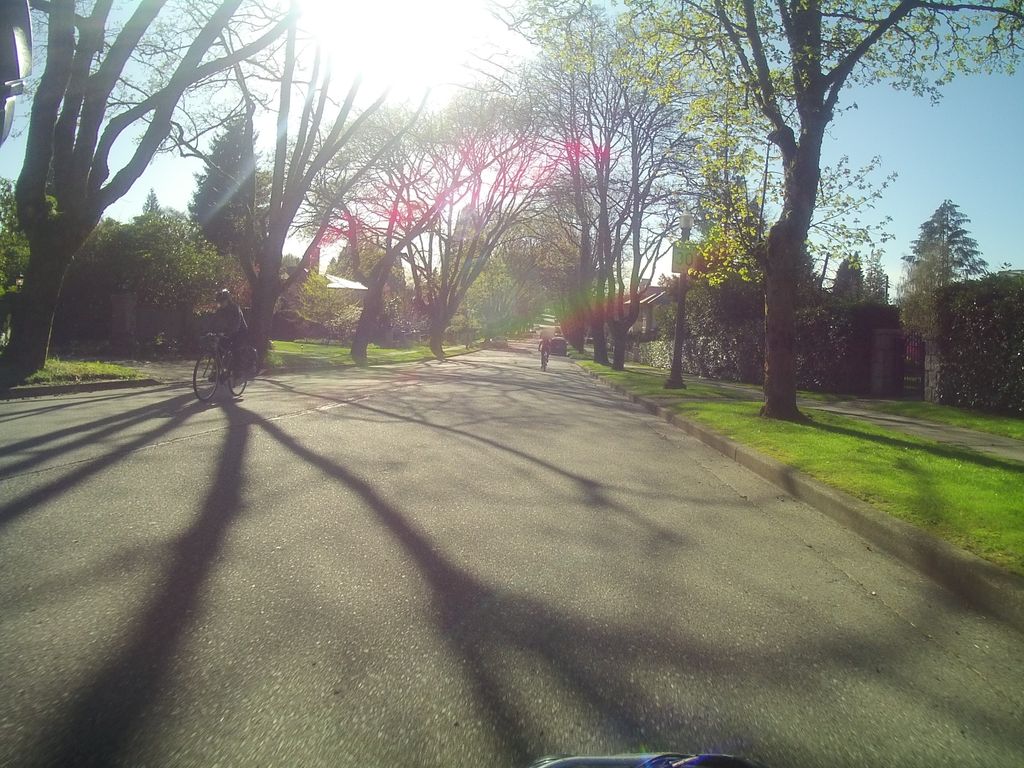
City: vancouver